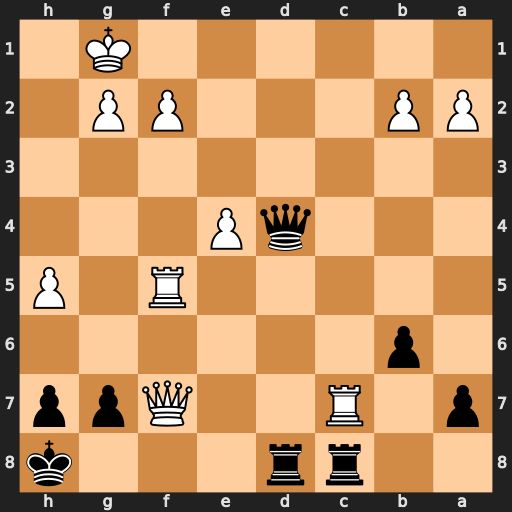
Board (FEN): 2rr3k/p1R2Qpp/1p6/5R1P/3qP3/8/PP3PP1/6K1
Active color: b
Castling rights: -
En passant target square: -
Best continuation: Qd1+ Kh2 Qd6+ e5 Qxc7